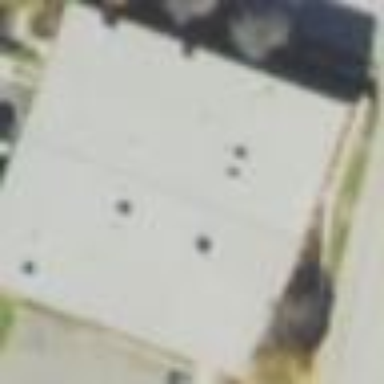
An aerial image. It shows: Building.